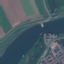
Label: River